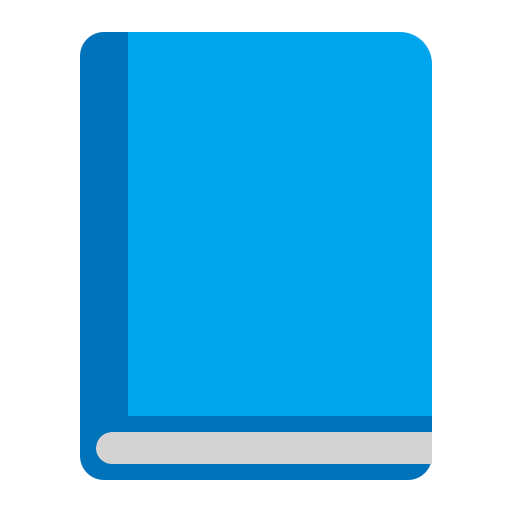
blue book flat